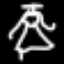
Label: angel